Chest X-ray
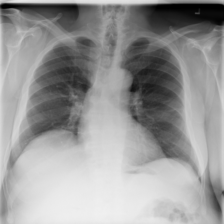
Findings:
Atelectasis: negative
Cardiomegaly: negative
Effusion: negative
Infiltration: negative
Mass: negative
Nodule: negative
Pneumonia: negative
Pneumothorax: negative
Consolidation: negative
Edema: negative
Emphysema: negative
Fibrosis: negative
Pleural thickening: negative
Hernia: negative